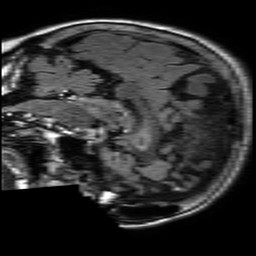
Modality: FLAIR
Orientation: sagittal
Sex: female
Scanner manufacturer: philips
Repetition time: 11 s
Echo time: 0.125 s